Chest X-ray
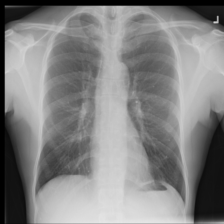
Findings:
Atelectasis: negative
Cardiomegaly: negative
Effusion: negative
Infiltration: negative
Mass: negative
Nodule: negative
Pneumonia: negative
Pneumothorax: negative
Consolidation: negative
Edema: negative
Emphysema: negative
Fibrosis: negative
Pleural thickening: negative
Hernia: negative